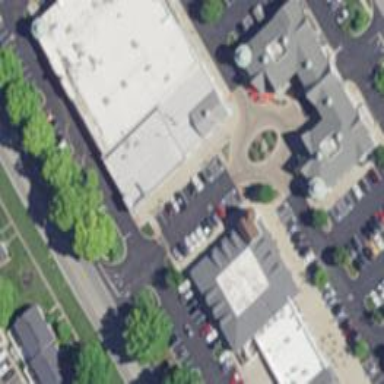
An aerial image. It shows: Healthcare clinic is depicted in the image.